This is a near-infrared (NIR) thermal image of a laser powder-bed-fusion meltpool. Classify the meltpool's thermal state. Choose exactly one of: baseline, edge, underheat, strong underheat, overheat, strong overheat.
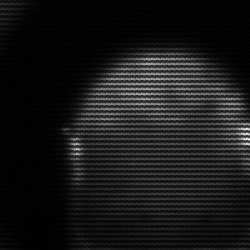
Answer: edge